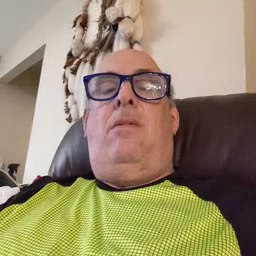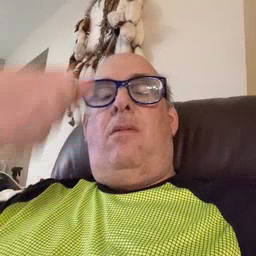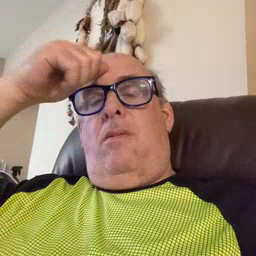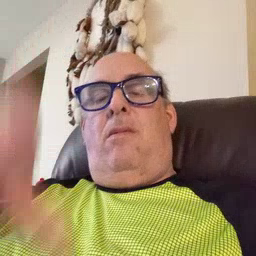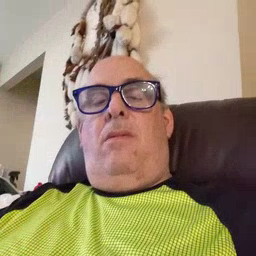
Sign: brother